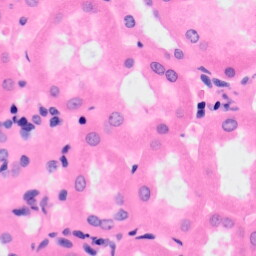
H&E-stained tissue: Kidney